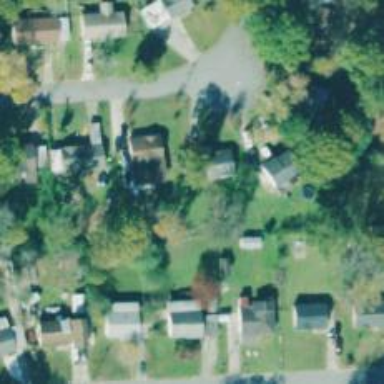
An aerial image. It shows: Neighborhood.